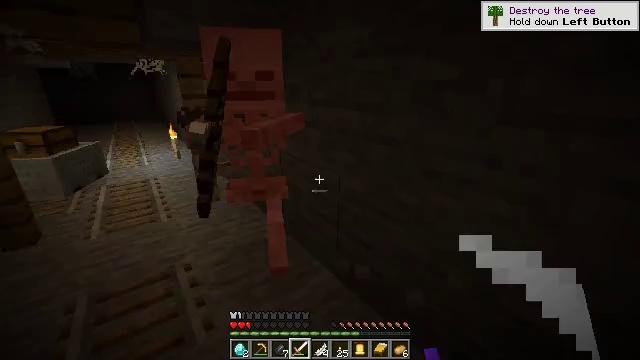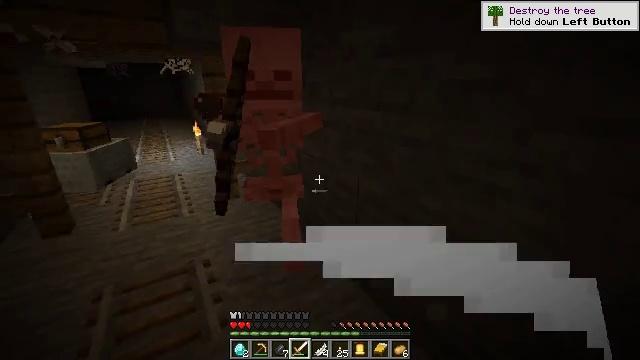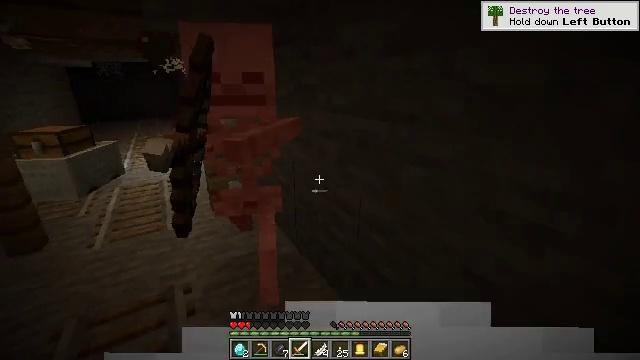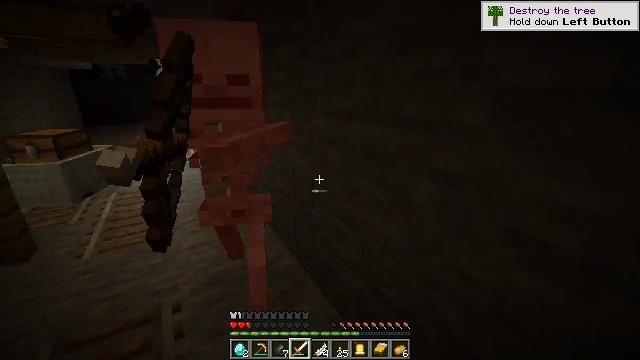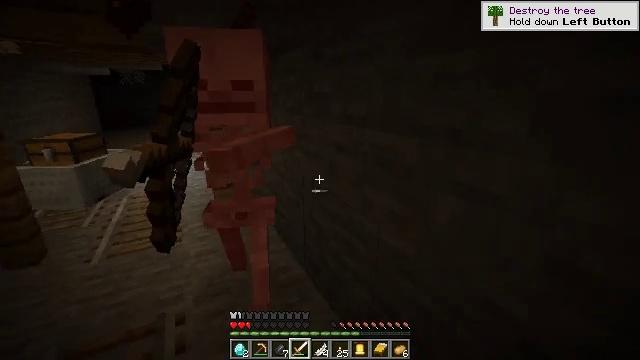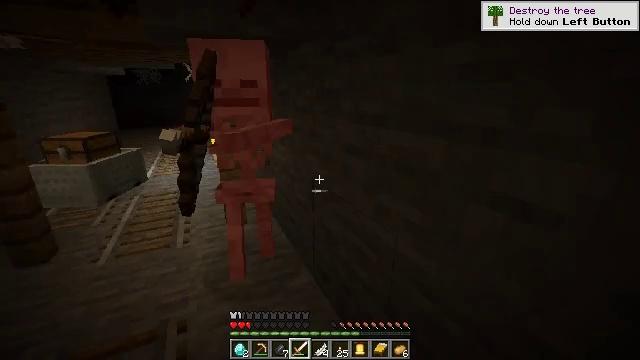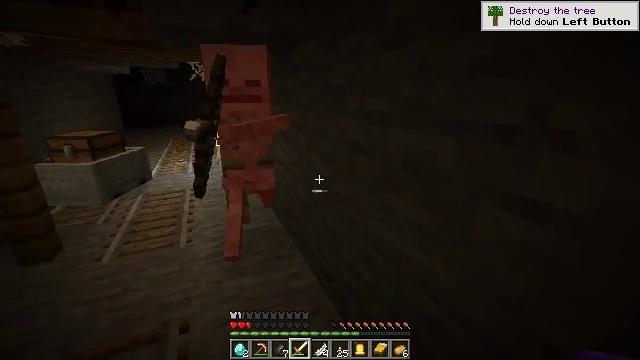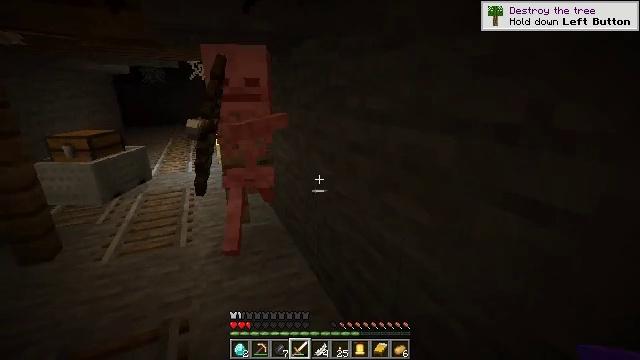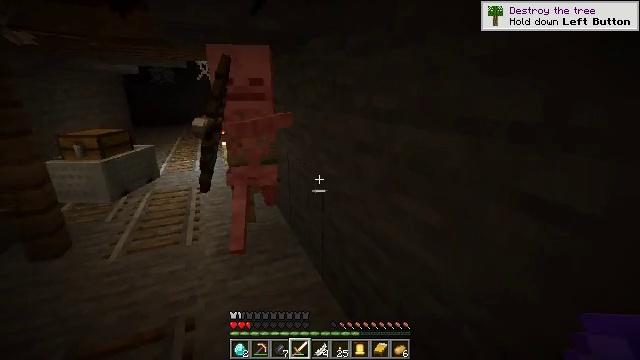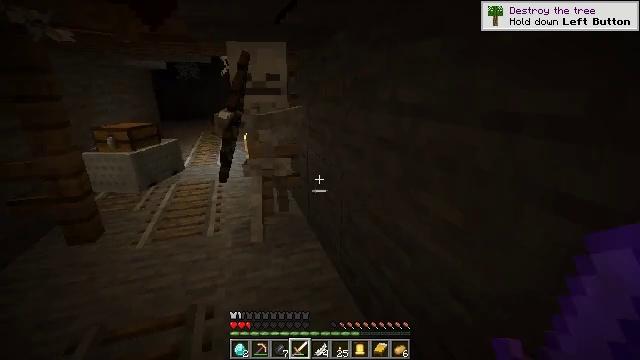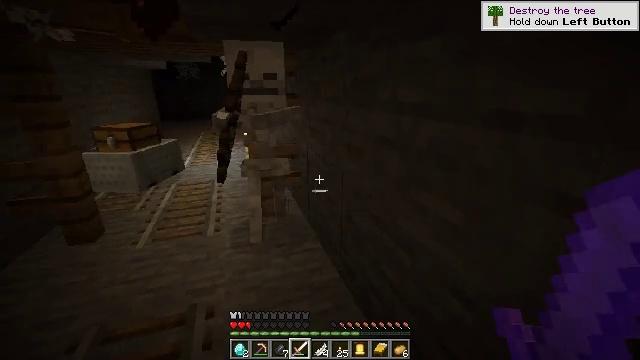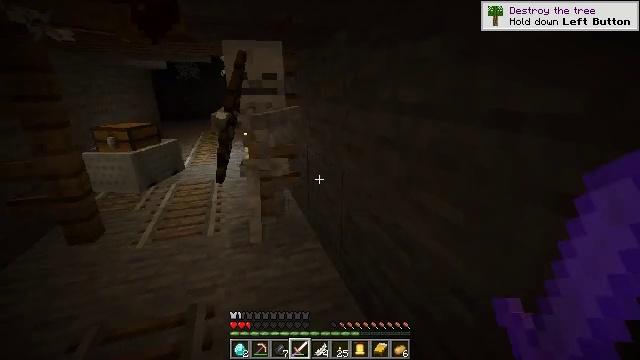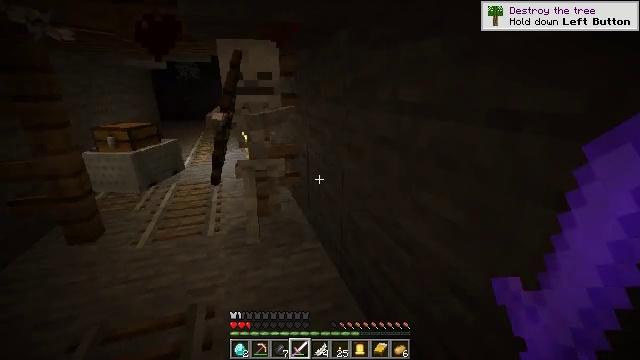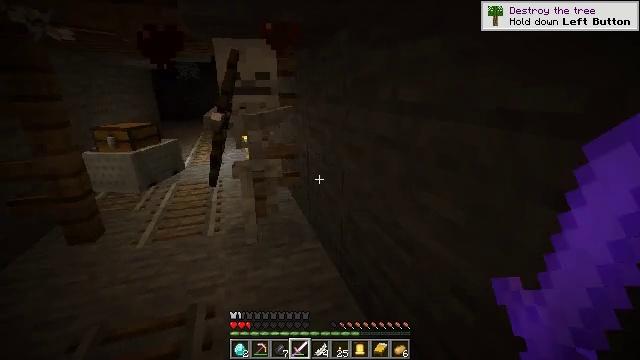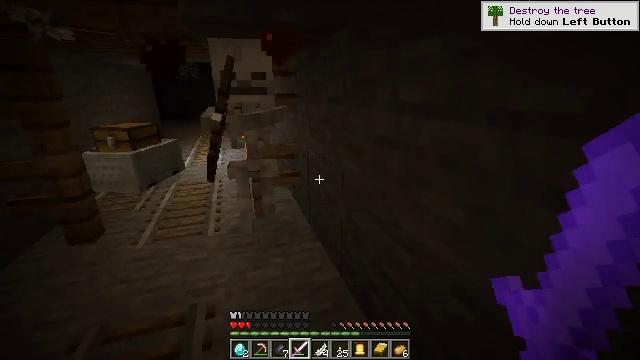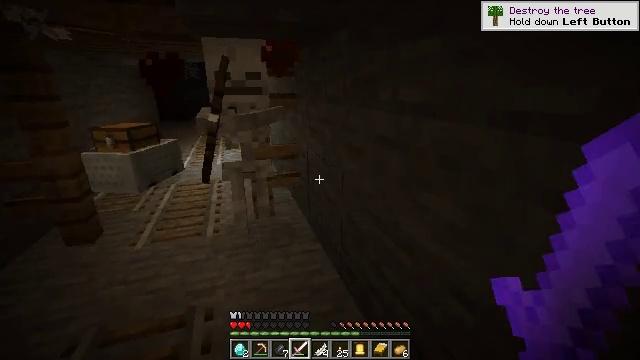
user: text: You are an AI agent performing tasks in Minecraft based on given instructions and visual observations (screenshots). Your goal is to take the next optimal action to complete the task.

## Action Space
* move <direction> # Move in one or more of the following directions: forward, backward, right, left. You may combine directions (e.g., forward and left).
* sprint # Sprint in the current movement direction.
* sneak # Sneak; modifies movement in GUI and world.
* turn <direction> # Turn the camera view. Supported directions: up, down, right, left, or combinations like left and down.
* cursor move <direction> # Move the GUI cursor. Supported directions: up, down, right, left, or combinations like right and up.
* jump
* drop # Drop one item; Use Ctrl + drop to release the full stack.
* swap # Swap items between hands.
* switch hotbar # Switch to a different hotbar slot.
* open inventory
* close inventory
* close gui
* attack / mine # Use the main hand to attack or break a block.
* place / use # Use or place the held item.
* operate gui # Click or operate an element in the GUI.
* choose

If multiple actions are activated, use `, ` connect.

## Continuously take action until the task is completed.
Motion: motion action
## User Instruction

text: Hunt the skeleton.
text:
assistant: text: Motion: move forward, turn left
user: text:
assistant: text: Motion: move forward
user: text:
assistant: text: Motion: move forward
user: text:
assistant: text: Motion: turn left and up
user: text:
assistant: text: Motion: turn left
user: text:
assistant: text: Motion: no_op
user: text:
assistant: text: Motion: no_op
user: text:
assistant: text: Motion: turn left
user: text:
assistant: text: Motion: turn left
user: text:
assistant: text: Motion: no_op
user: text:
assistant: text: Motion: no_op
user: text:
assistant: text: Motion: no_op
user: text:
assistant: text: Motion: no_op
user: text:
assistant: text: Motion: no_op
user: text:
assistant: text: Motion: move forward
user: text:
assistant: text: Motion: move forward, turn left
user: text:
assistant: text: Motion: move forward, turn left
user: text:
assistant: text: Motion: move forward, turn left
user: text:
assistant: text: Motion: move forward, turn left
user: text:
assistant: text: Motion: move forward, turn left
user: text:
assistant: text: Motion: turn left
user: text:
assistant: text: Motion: turn left
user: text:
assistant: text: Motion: attack / mine
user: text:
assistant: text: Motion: attack / mine
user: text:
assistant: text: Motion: turn right, attack / mine
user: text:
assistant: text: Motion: turn right and down, attack / mine
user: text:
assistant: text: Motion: turn right and down
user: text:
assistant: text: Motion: turn right and down
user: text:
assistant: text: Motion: turn right
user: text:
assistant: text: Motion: no_op